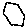
Label: hexagon